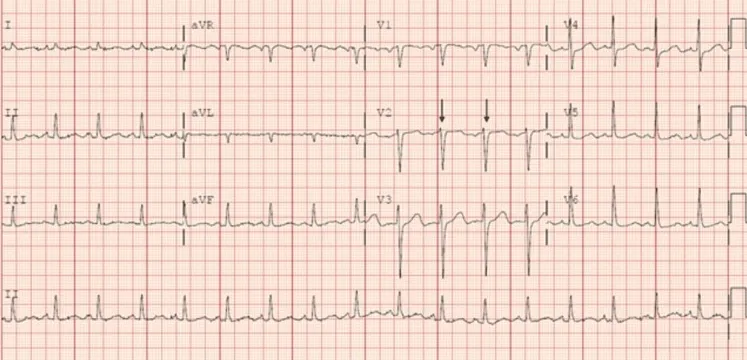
Electrocardiogram showing sinus tachycardia with arrows pointing out RR interval.
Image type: electrography (ekg)